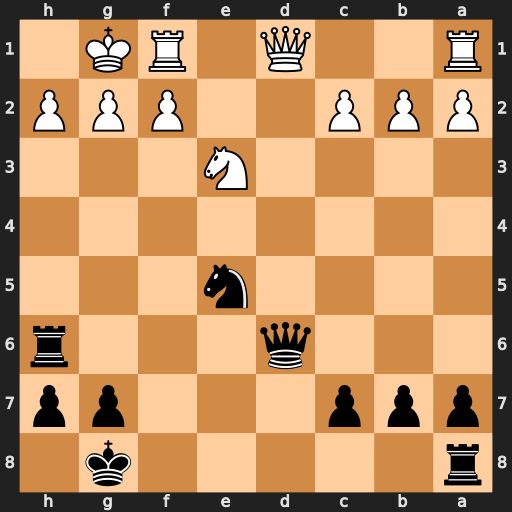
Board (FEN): r5k1/ppp3pp/3q3r/4n3/8/4N3/PPP2PPP/R2Q1RK1
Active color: b
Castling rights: -
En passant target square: -
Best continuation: Nf3+ gxf3 Qxh2#